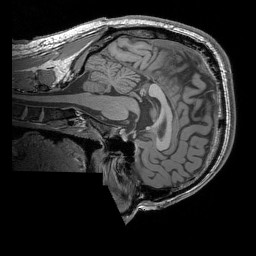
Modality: T1w
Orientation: sagittal
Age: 33
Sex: male
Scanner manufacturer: siemens
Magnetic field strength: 3 T
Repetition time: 1.83 s
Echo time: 0.00303 s